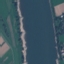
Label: River